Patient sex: M
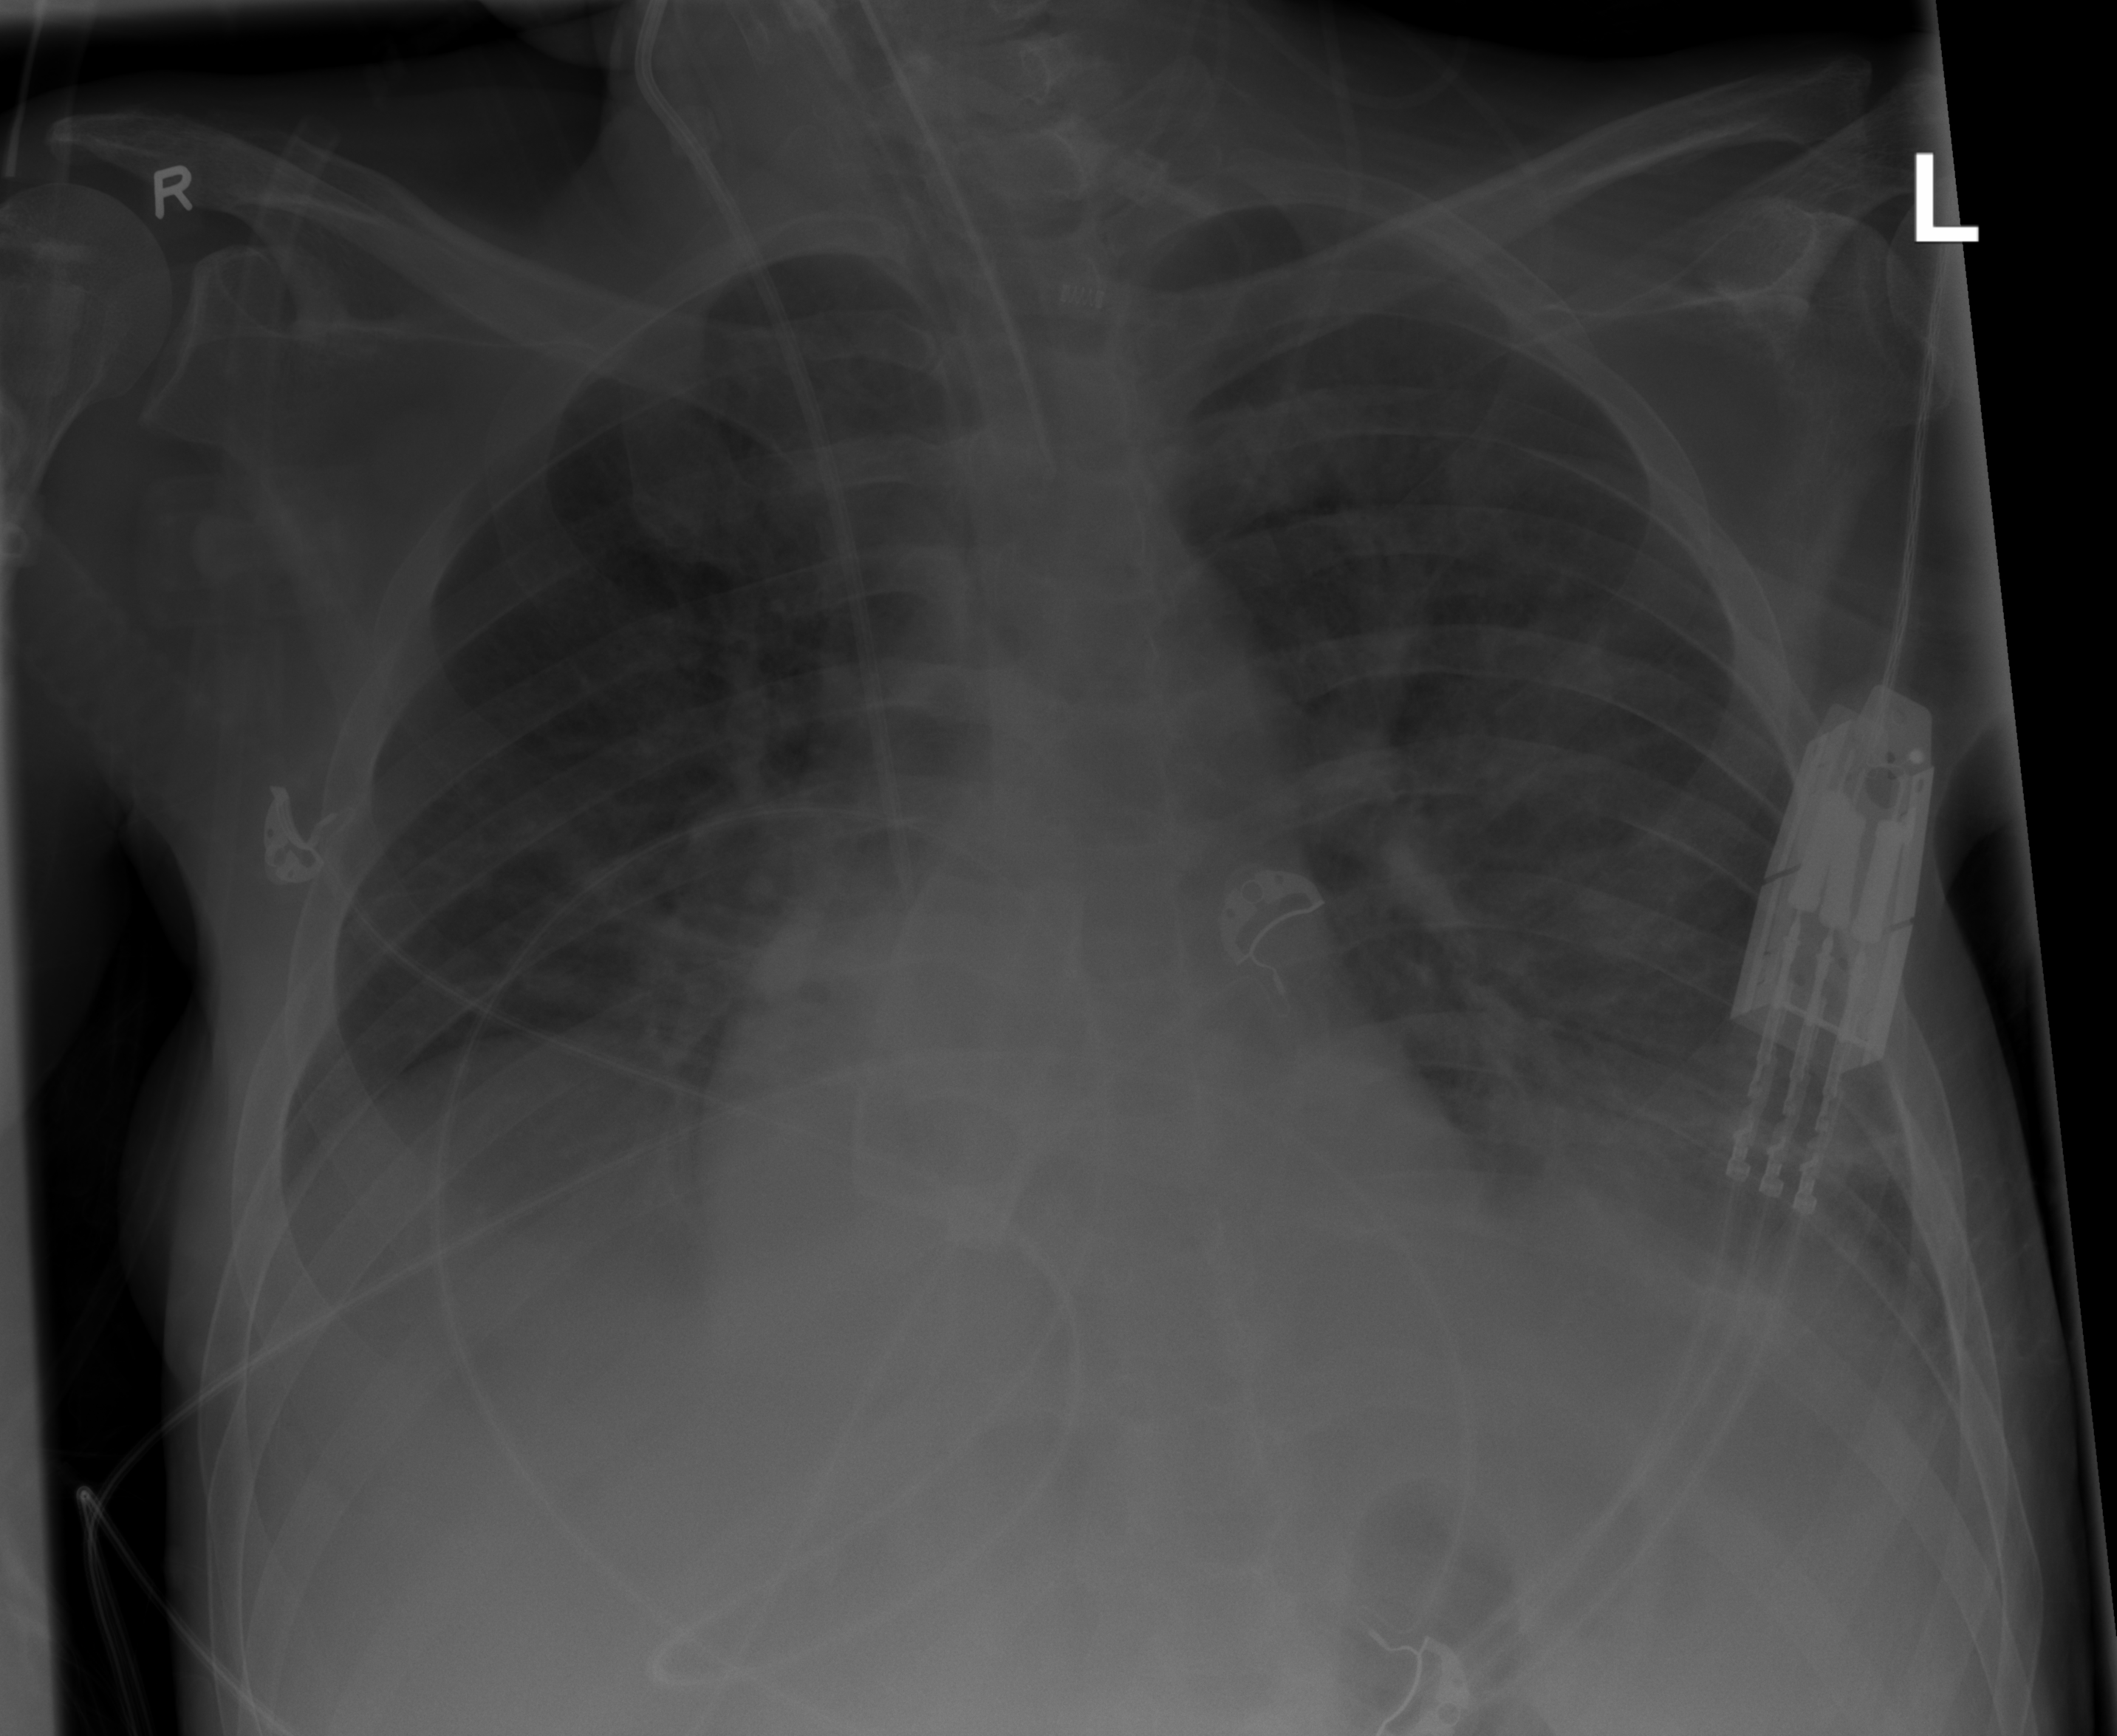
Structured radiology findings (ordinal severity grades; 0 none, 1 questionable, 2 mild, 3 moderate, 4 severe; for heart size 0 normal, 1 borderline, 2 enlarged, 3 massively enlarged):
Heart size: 0
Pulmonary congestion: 0
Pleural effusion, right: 1
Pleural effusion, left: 2
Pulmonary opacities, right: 0
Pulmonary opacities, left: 2
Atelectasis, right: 0
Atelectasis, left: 2